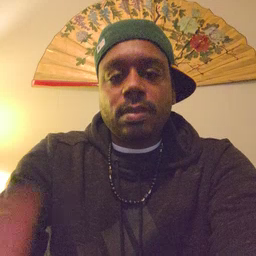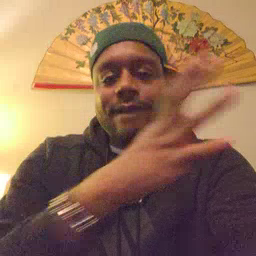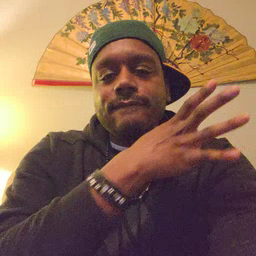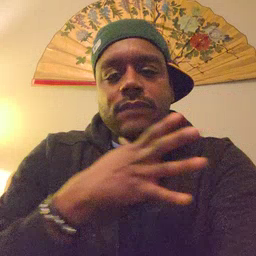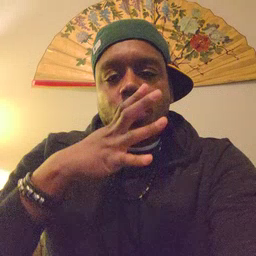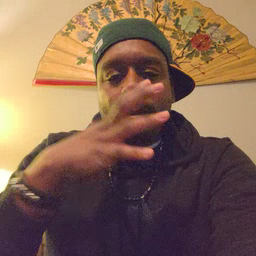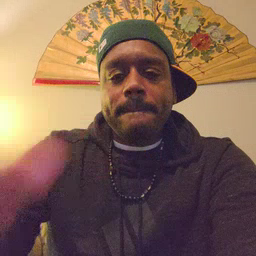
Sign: farm